Field crop: maize
Growth stage: 2
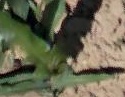
Species: maize